Interaction volume radius: 5 \u00c5
Interaction volume height: 15 \u00c5
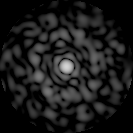
Disorder parameter: 0.8476